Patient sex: F
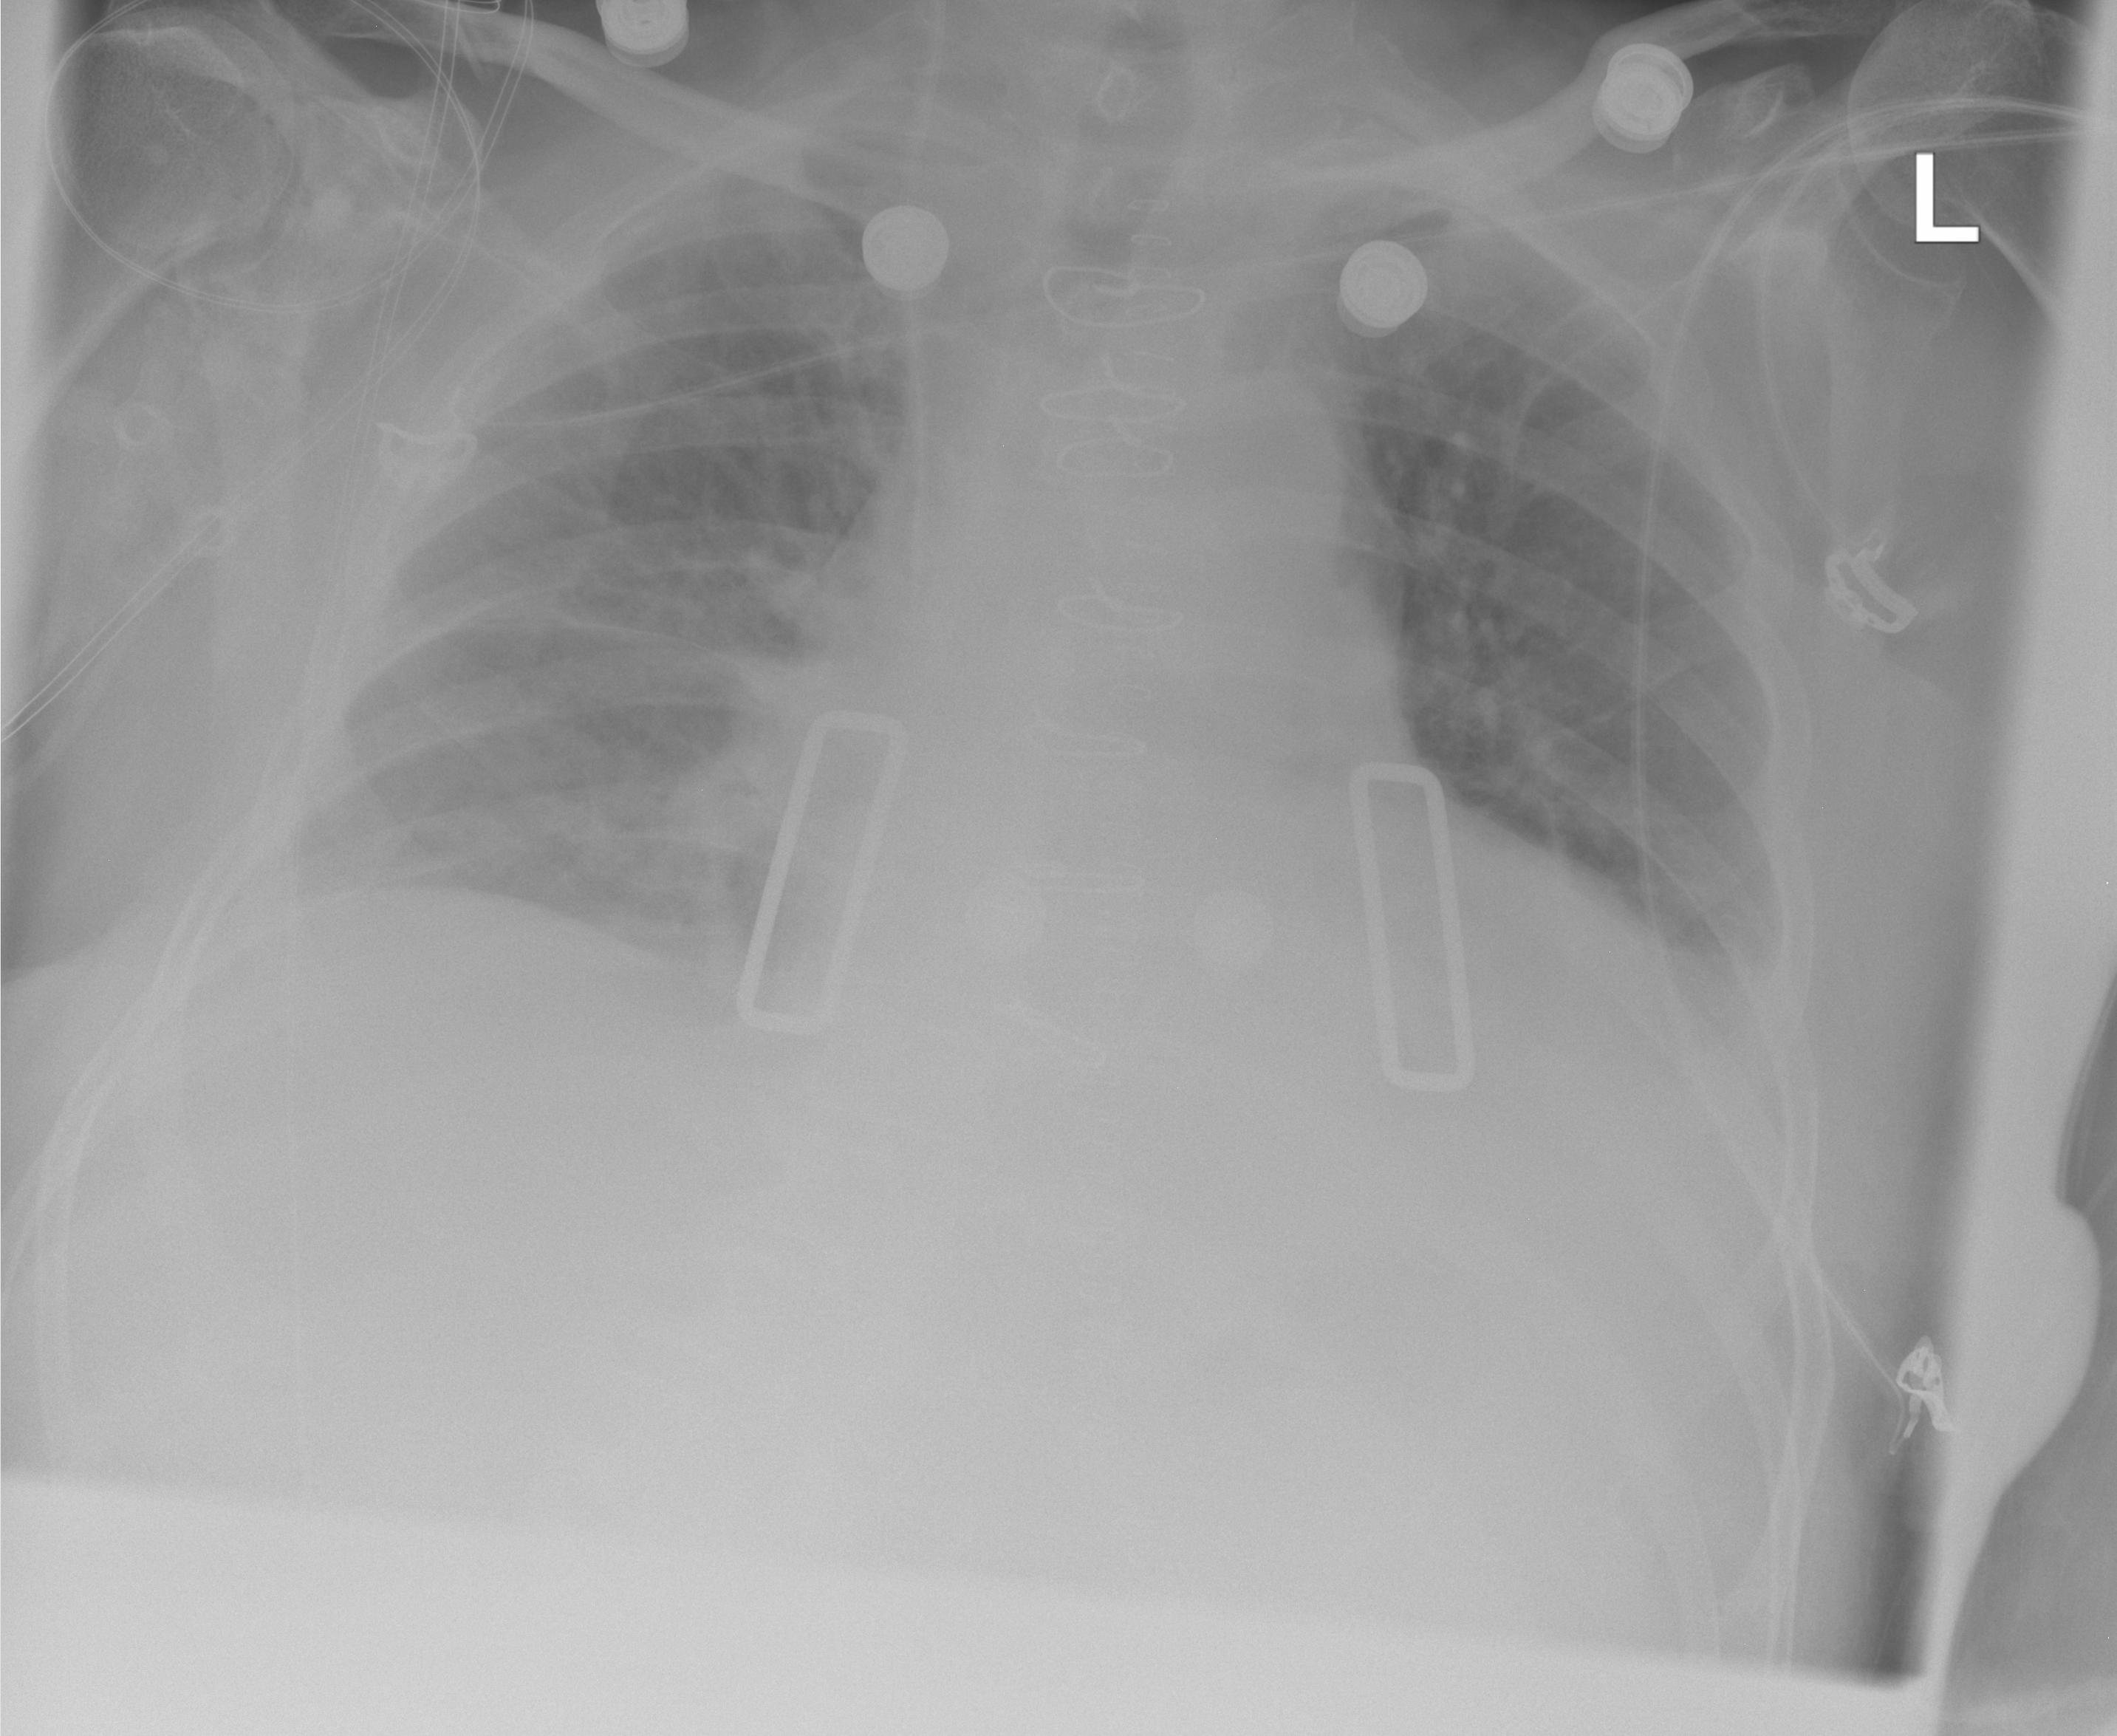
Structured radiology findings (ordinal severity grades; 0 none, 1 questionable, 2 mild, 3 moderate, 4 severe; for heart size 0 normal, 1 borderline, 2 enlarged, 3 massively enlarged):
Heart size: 2
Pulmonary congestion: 0
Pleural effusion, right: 0
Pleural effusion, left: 2
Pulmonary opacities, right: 0
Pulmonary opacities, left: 0
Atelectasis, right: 0
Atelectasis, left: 0